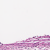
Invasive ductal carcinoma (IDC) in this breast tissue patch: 0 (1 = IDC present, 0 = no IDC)